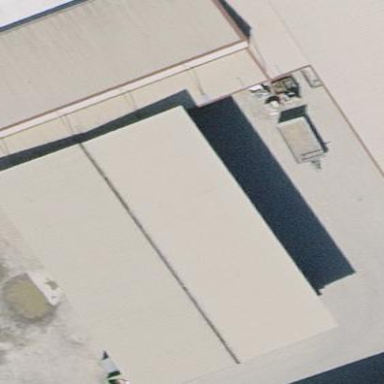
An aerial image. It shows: Industrial building.